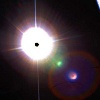
Label: sunburn